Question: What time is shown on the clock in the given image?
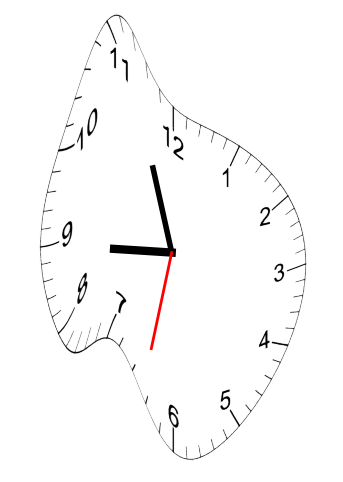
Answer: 08:56:32